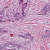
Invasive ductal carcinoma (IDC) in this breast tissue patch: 1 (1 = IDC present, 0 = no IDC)